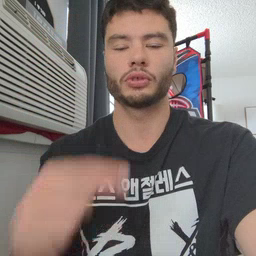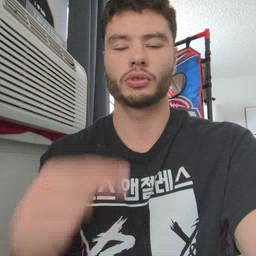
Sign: boy